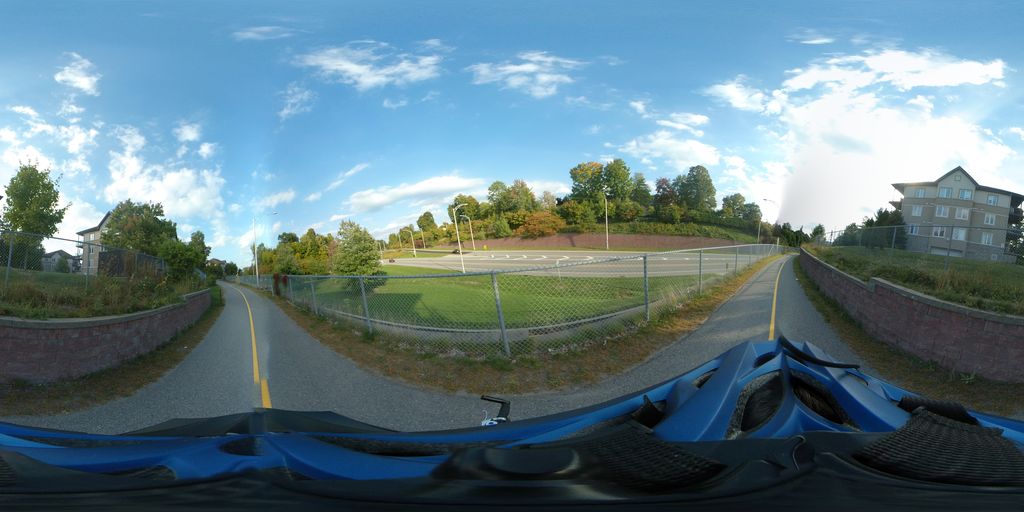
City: ottawa-gatineau